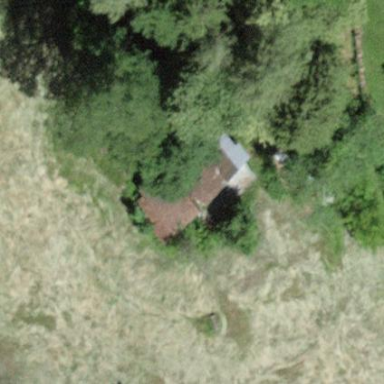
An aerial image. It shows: Rural barn.